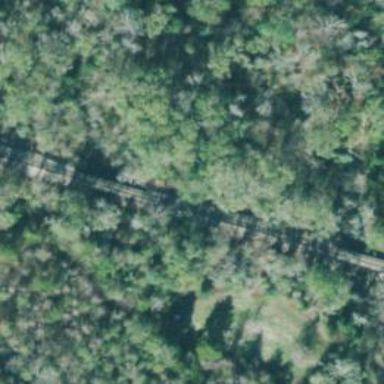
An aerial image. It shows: Bridge over railway tracks with milepost labeled as AN.